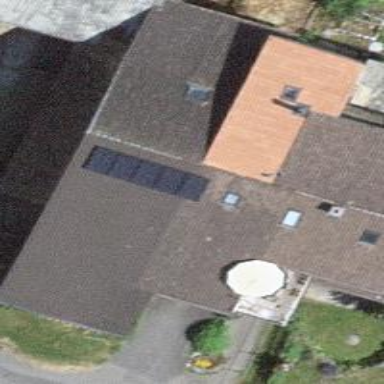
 consisting of solar photovoltaic panels."